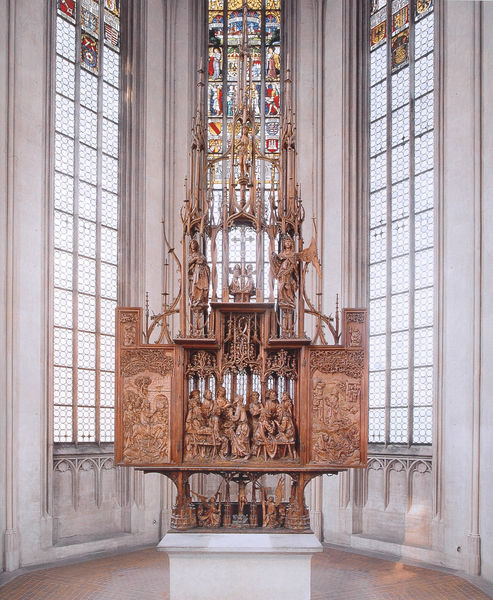
Titel: Heilig-Blut-Altar, Gesamtansicht im Westchor der Kirche
Künstler: Tilman Riemenschneider
Standort: Rothenburg ob der Tauber
Institution: St. Jakob
Schlagwörter: baum, blau, flügel, weiß, baden, gelb, grün, menschen, braun, bunt, fenster, glas, holz, tisch, rot, architektur, sockel, kirche, personen, gotik, engel, ranken, relief, holzschnitt, farbe, figuren, kerzen, hoch, foto, fotografie, photographie, bögen, kreuz, religion, scheiben, sterne, bleiglas, altar, hochaltar, schnitzerei, photo, wappen, buntglas, farbfoto, gotisch, spitzbogen, christus, jesus, mittelalter, chor, kapelle, kruzifix, viereckig, heilige, abendmahl, jünger, filigran, guss, schrein, aufnahme, geschnitzt, schnitzwerk, masswerk, hoz, aufbau, nischen, seitenflügel, fialen, kirchenfenster, gesprenge, mensa, predella, retabel, schnitzaltar, stipes, flügelaltar, apostel, judas, buntglasfenster, letztes abendmahl, riemenschneider, pedrella, schitzerei, rothenburg, glasbilder, heilig blut altar, geschitzt, holzu, bleiverglasung, gotik geschnitzt abendmahl